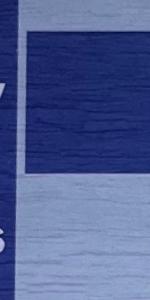
Label: Empty